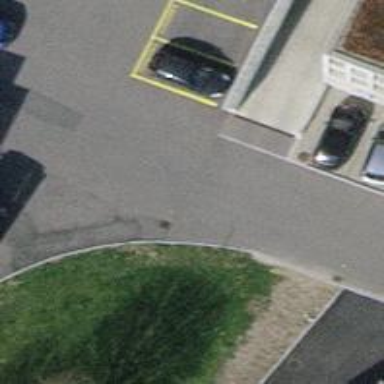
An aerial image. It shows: Bollard.